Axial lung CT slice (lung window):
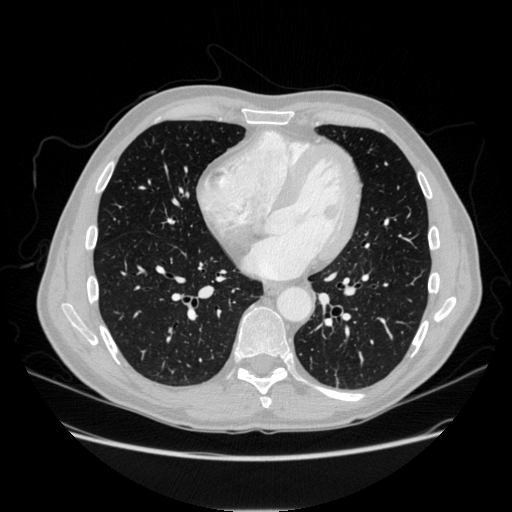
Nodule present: no